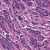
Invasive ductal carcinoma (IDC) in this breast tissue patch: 1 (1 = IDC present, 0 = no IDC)